Question: I am getting error in nodejs console (see screenshot for more clarification).
In matches.js :
'''
const mongoose = require('mongoose');
let Schema = mongoose.Schema;
const matchSchema = new Schema({
match_id:{
type:Number; <---- line 8
required:true;
},
season:{
type:Number;
required:true;
}
.....
.....
});
const matches = mongoose.model('matches', matchSchema);
module.exports = matches;
// Get matches
module.exports.getmatches = (callback, limit) => {
matches.find(callback).limit(limit);
}
'''
In app.js :
'''
const express = require('express');
const bodyParser = require('body-parser');
const mongoose = require('mongoose');
const app = express();
matches = require('./models/matches');
mongoose.connection.openUri('mongodb://localhost:27017/IPL');
const db = mongoose.connection;
app.get('/home', (req, res) => {
matches.getmatches((err, match) => {
if(err){
throw err;
}
res.json(matches);
});
});
app.listen('5000');
console.log('Running on port 5000....')
'''
I have made model folder which contains matches.js I am trying to access data from mongodb and when to display it as JSON data on API endpoint i.e 'localhost://5000/home'

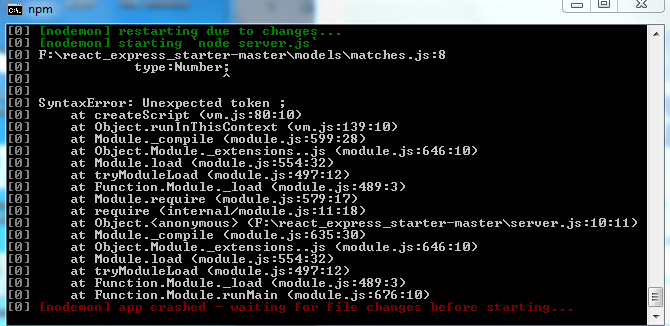
Answer: This is a basic JavaScript Object declaration error. A JSON Object should look like this,
'''
{
match_id: {
type: Number, //see the comma there?
required: true
}
}
'''
Instead of using ',', you have used ';' which will throw a syntax error. use this instead,
'''
const matchSchema = new Schema({
match_id: {
type:Number,
required:true
},
season: {
type:Number,
required:true
}
.....
.....
});
'''
Also, your 'getmatches' function requires a limit passed as the second parameter, you need to pass that as well in the code.